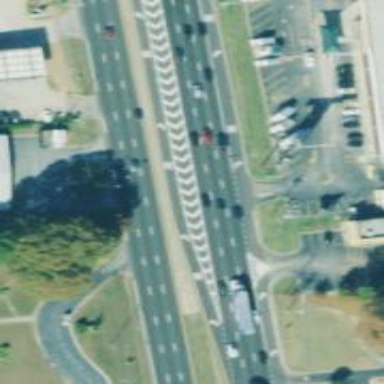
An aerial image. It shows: Asphalt trunk highway.